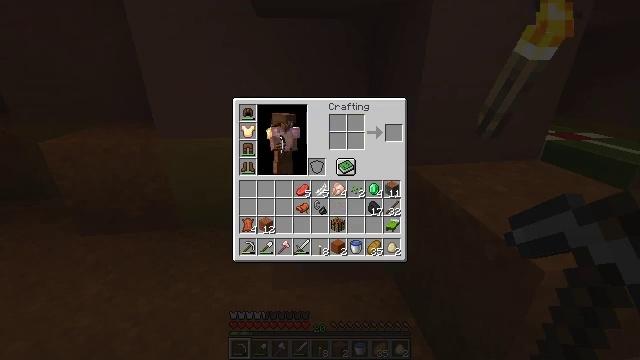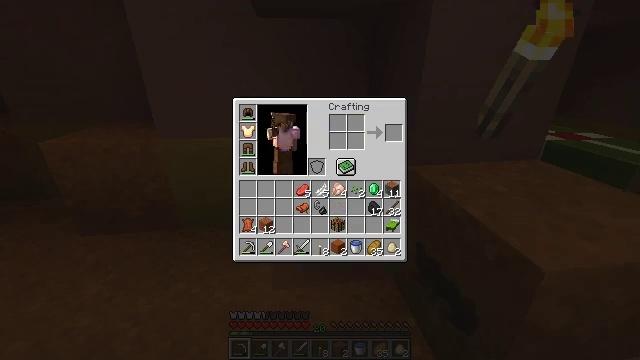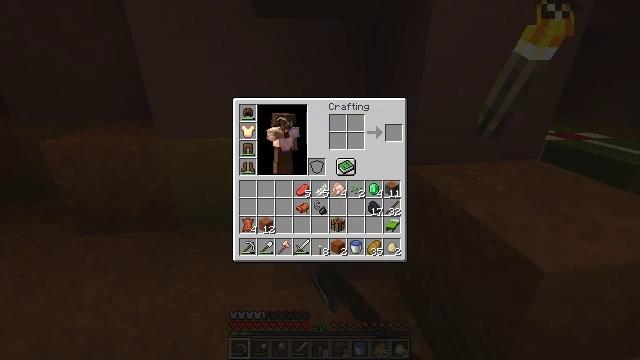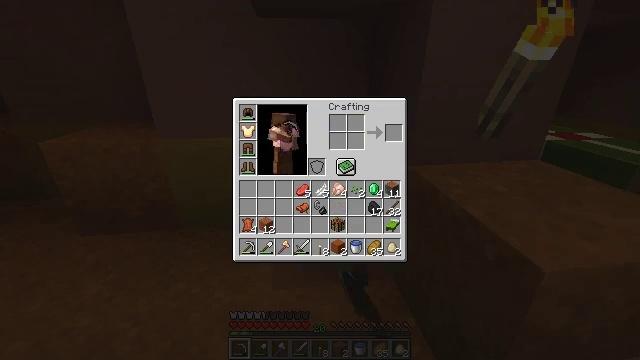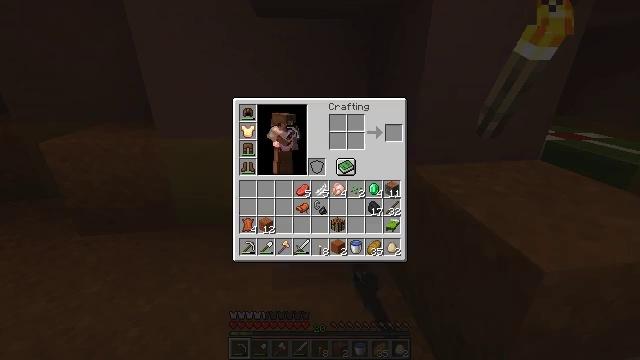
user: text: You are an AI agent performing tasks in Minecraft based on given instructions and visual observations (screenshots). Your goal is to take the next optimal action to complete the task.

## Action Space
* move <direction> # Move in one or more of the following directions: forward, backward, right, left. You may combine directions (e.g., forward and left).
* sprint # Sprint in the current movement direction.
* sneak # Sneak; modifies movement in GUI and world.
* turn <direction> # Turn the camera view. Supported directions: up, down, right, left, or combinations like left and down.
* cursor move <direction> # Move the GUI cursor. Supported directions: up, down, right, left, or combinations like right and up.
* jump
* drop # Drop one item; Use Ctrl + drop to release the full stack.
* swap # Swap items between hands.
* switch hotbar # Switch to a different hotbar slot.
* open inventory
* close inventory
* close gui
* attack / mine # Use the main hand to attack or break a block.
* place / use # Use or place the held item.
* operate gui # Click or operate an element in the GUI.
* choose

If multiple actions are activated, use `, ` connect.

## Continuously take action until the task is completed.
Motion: motion action
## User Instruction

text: Drop a yellow terracotta block.
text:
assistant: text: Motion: no_op
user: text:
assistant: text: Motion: no_op
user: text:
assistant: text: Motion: no_op
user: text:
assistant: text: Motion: no_op
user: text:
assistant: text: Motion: no_op